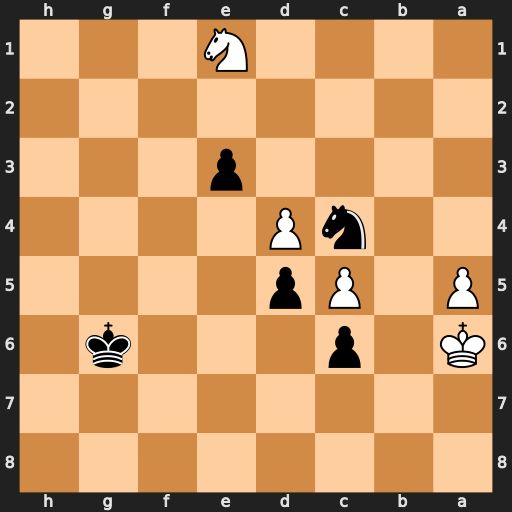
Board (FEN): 8/8/K1p3k1/P1Pp4/2nP4/4p3/8/4N3
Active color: b
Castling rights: -
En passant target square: -
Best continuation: Kf5 Ka7 Nxa5 Kb6 Nb3 Kxc6 Ke4 Kd7 Nxd4